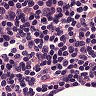
Metastatic tissue present: no